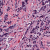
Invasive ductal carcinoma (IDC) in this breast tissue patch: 1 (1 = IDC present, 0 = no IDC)